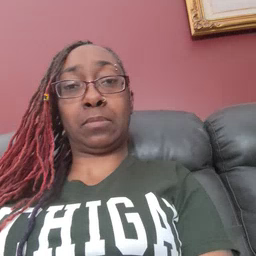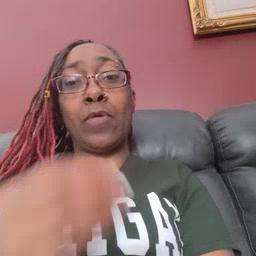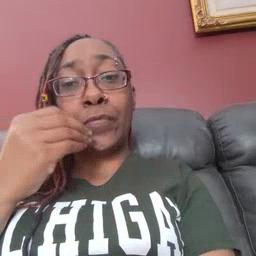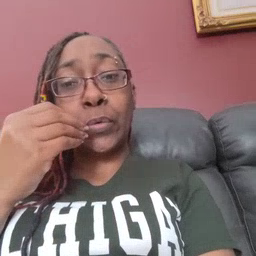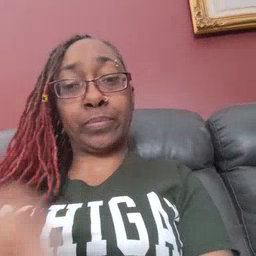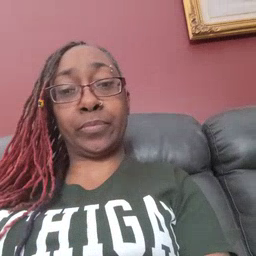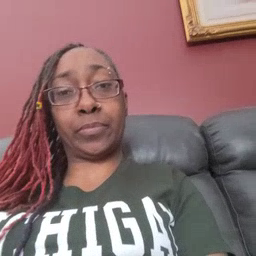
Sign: food